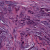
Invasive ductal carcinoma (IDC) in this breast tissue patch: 1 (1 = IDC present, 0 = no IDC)